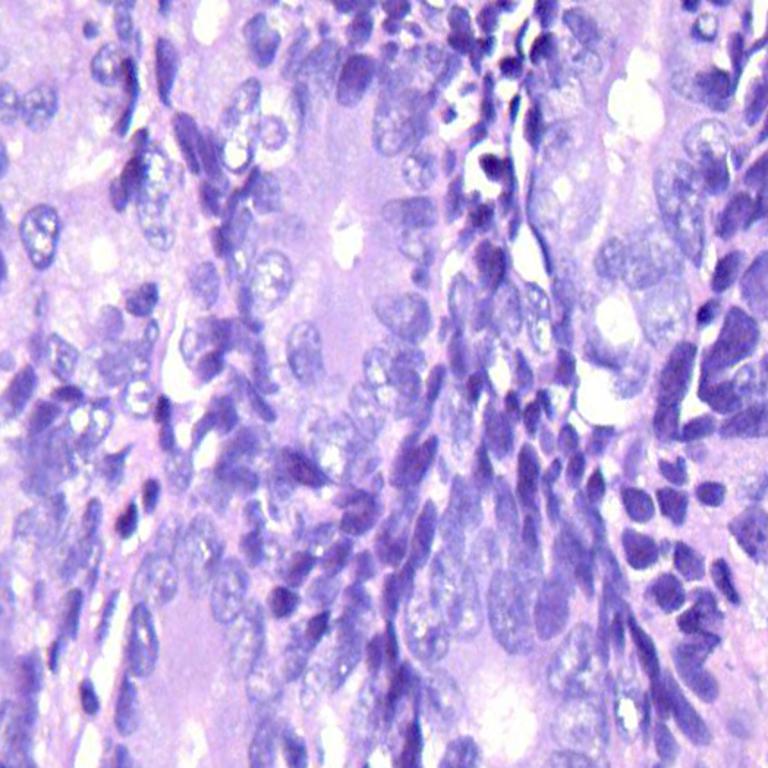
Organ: colon
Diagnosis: adenocarcinomas